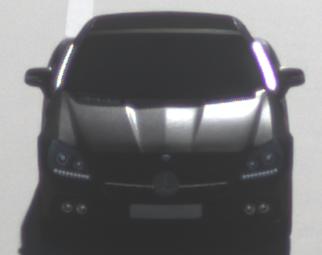
Make: Mercedes-Benz
Model: SLK 200
Detailed model: SLK-Class (172)
Model produced from: 2011/03
Model produced until: 2015/04
Doors: 2
Color: black
Road condition: dry road
Daytime: morning or afternoon
Contrast: high contrast